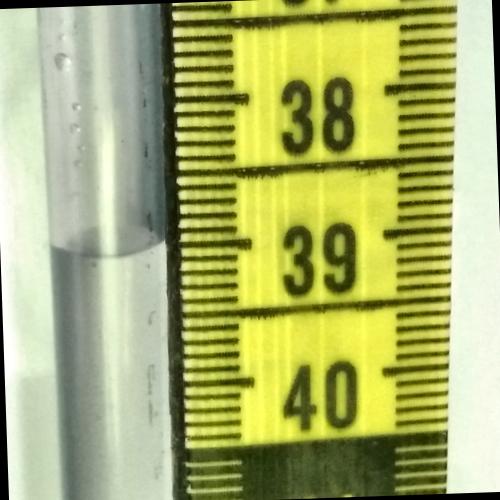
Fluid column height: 39.0 cm